Field crop: maize
Growth stage: 2
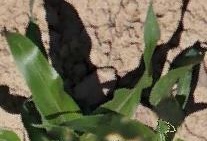
Species: maize